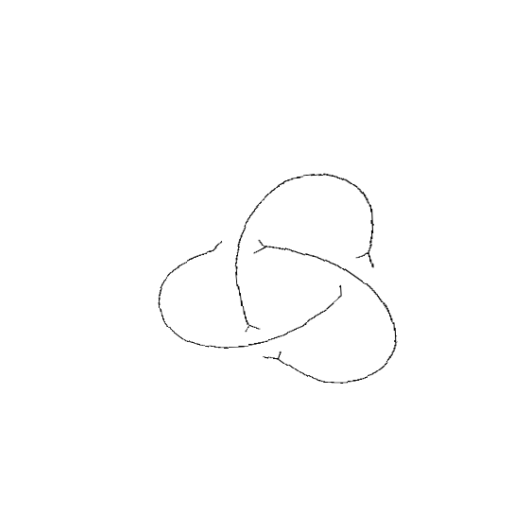
Crossing number: 3